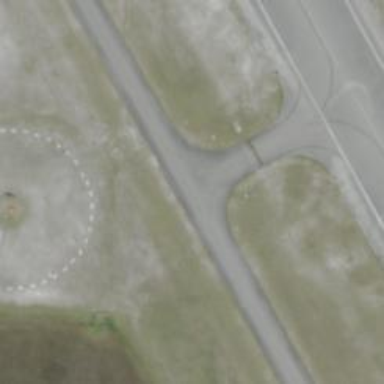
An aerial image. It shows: Image of taxiway at airport.